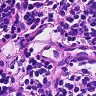
Metastatic tissue present: no